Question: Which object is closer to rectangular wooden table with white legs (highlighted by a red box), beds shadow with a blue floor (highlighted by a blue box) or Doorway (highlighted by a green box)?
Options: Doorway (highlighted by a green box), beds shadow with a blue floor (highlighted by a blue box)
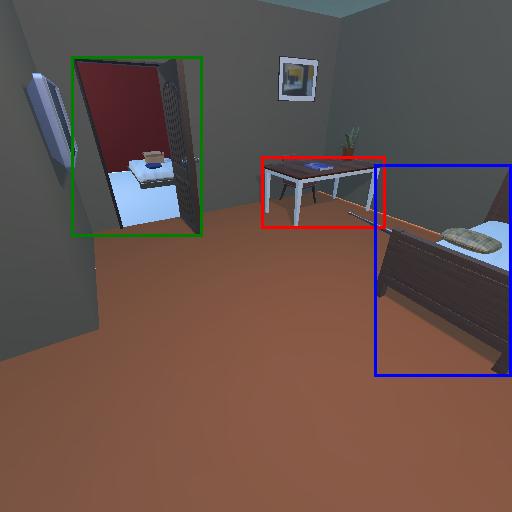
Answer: Doorway (highlighted by a green box)